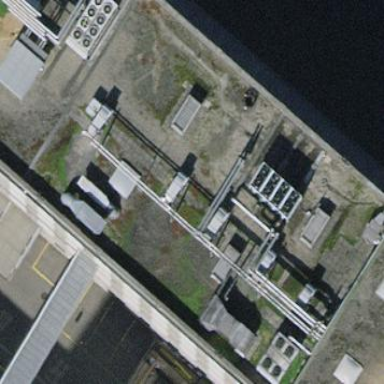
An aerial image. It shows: Industrial building.